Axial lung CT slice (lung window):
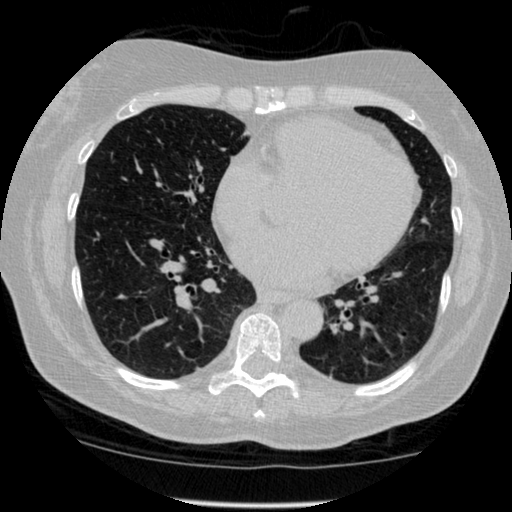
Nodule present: no